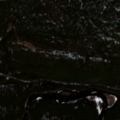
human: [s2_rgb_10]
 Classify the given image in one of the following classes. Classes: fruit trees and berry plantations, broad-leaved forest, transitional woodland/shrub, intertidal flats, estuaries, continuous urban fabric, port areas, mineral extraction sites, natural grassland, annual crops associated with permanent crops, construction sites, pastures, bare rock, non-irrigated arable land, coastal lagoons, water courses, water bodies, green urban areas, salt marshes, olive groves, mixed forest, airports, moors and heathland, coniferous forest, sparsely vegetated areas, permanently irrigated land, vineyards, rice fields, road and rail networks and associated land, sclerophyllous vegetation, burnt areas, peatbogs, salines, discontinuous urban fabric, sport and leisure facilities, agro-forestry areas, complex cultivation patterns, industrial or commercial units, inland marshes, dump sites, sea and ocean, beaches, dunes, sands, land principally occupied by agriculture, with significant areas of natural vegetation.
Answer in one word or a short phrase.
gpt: coniferous forest, transitional woodland/shrub